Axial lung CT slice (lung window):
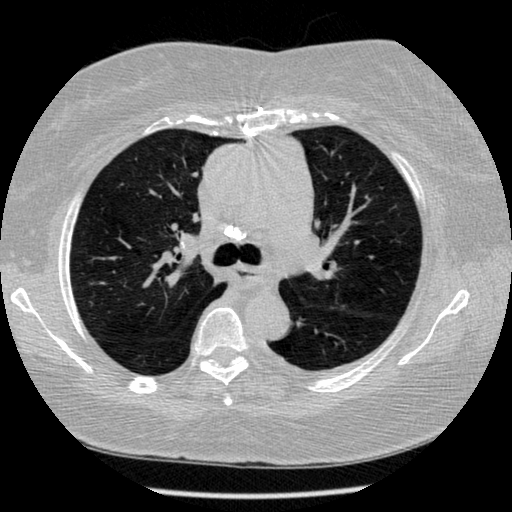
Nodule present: no